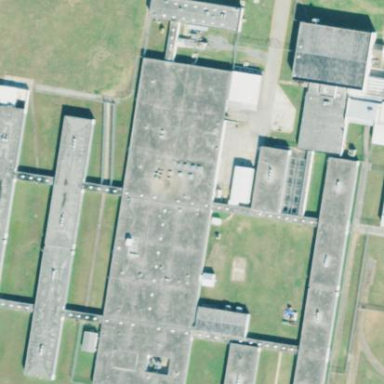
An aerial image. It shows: Prison with surrounding fence.